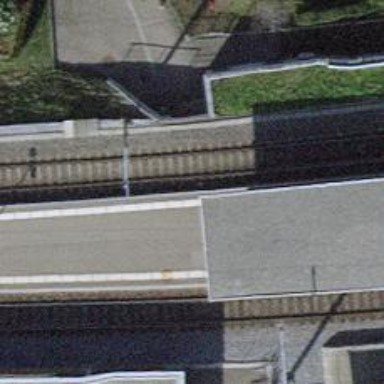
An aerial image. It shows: Tunnel footway.